Question: I want to implement the below image in android ,
I have used Relative Layout to display content and Recycler view to display comments but I want both under one scroll while my problem is recycler view is creating another scroll.
I also thought to add a layout dynamically but in that every layout I have to implement click listener for every child , which is not good for performance
What could be the best way to implement it

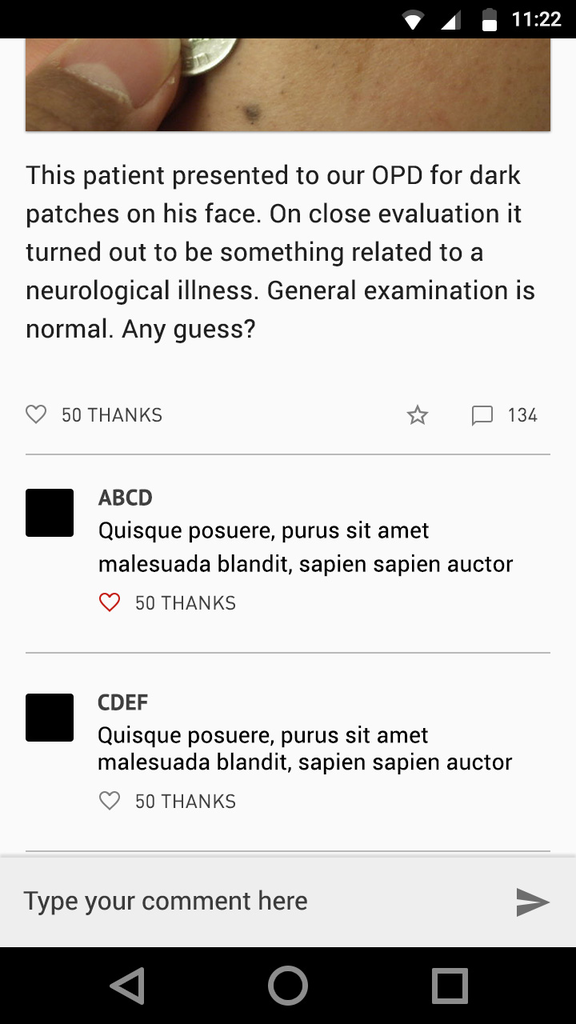
Answer: You can make a 'ListView' where row contains 'Comments' part and add 'Image' as a 'Header' of that 'ListView'.
The other way is to create a 'Custom Adapter' and include 'Image' and 'Comments' as a of a 'ListView'
For 'click event' you can refer to <URL>